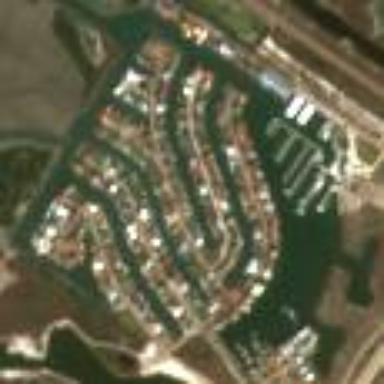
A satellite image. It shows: Marina surrounded by water.